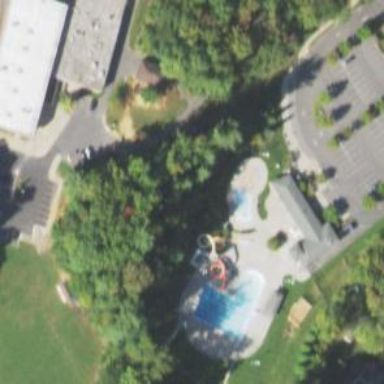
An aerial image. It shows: Water slide attraction.